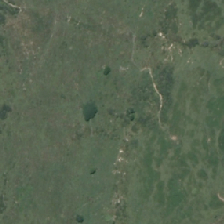
Land cover: grose_broom